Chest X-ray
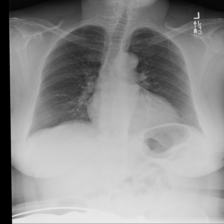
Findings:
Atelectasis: negative
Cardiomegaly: negative
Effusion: negative
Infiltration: negative
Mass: negative
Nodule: negative
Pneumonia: negative
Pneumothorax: negative
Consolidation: negative
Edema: negative
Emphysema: negative
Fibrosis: negative
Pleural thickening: negative
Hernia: negative